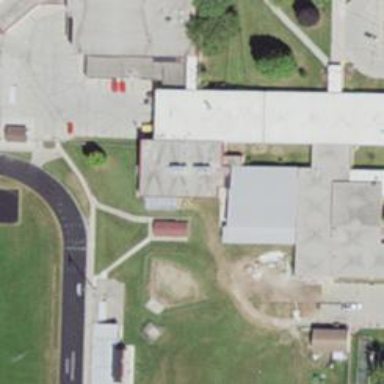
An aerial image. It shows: School.